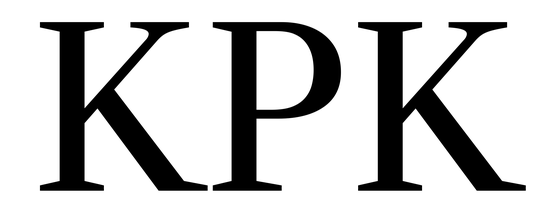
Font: LibreCaslonText_Regular